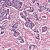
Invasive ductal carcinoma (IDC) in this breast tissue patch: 1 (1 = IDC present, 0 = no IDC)